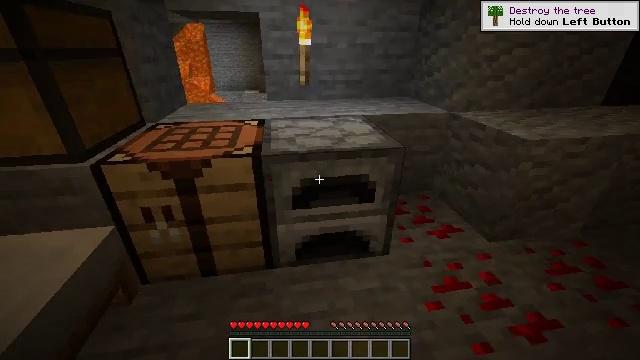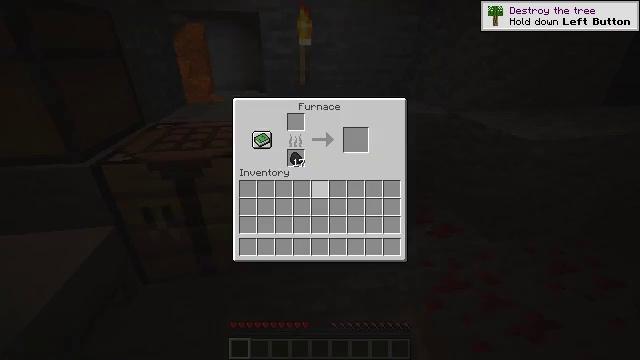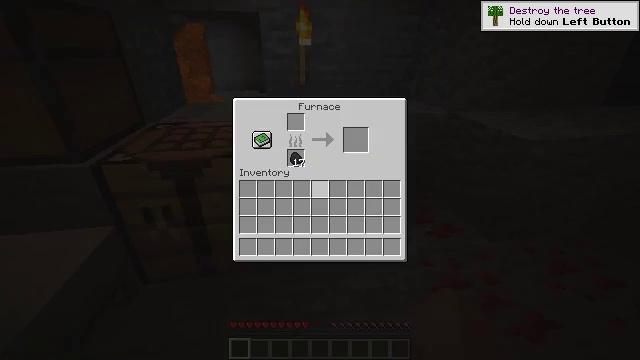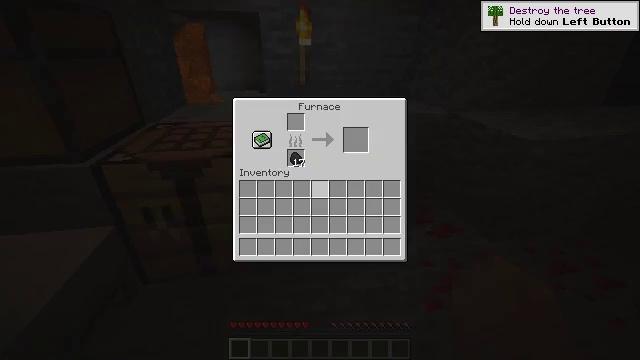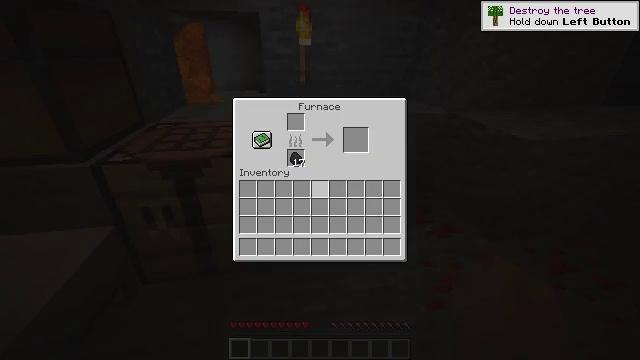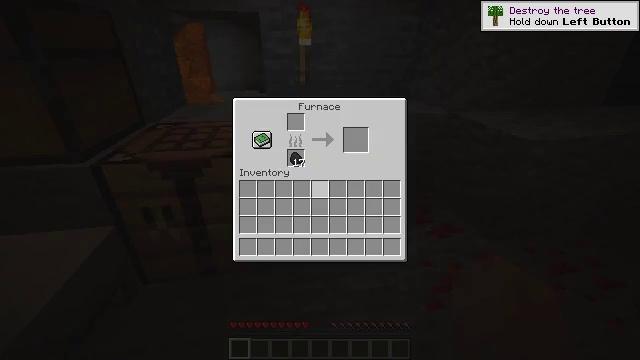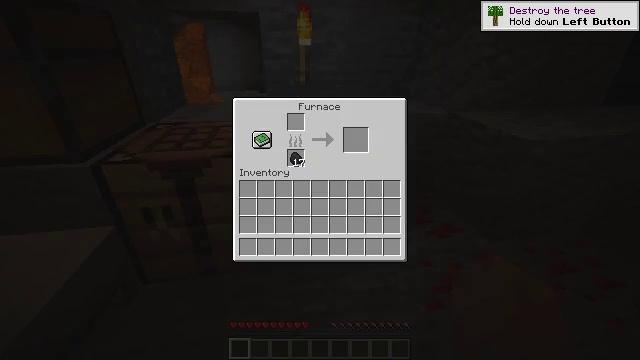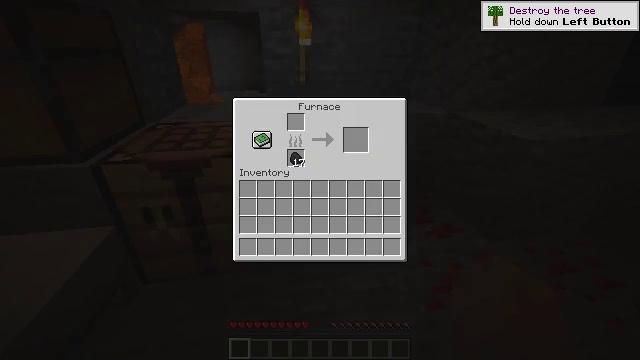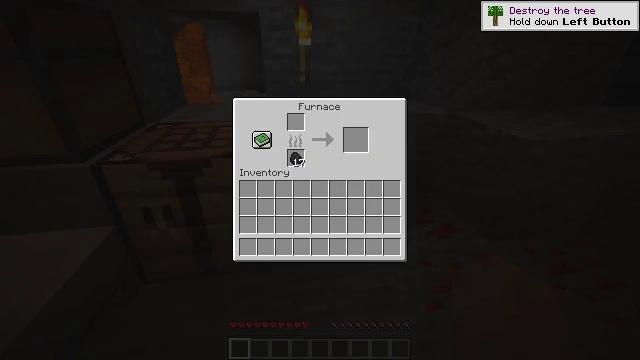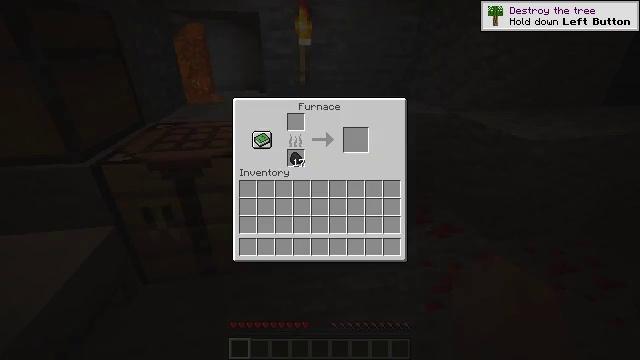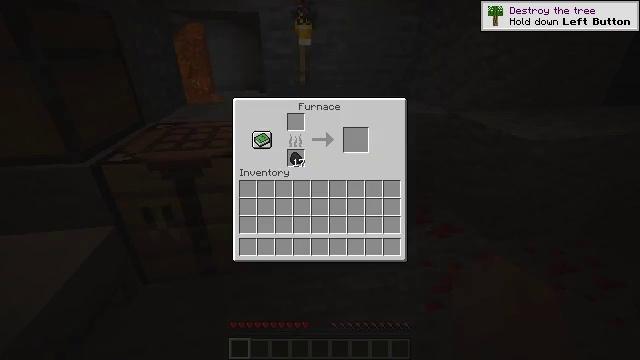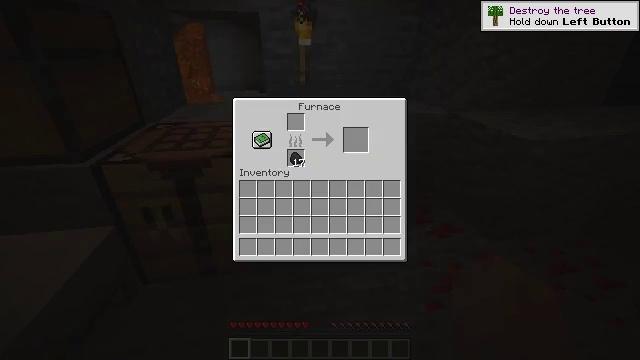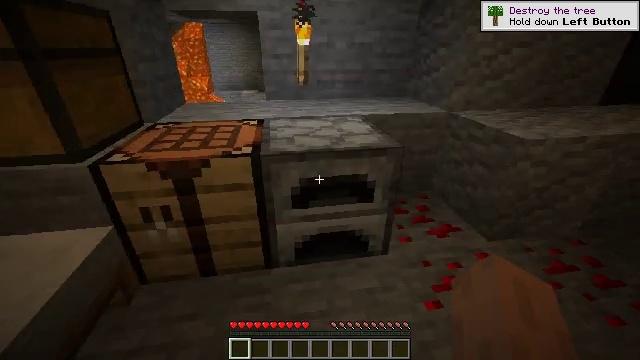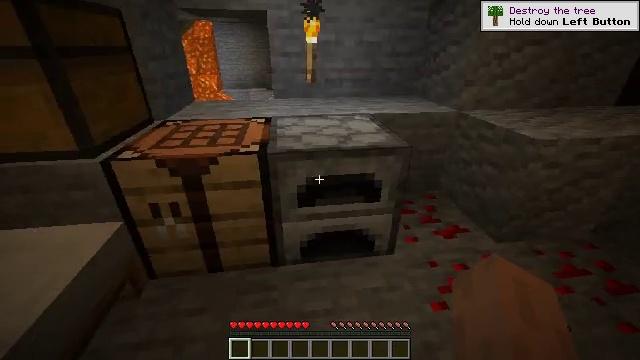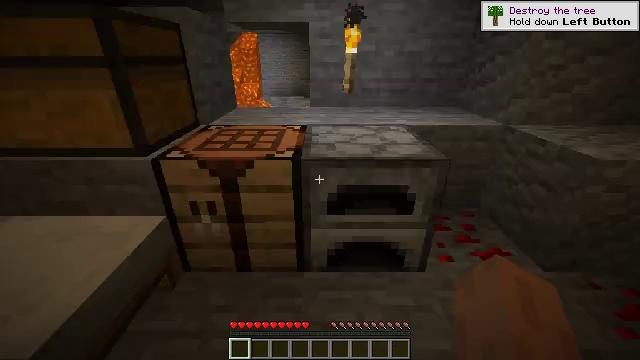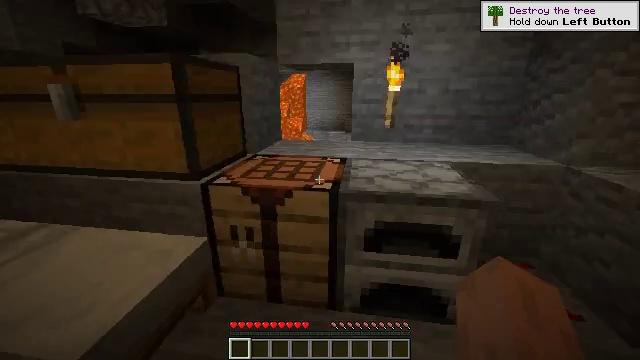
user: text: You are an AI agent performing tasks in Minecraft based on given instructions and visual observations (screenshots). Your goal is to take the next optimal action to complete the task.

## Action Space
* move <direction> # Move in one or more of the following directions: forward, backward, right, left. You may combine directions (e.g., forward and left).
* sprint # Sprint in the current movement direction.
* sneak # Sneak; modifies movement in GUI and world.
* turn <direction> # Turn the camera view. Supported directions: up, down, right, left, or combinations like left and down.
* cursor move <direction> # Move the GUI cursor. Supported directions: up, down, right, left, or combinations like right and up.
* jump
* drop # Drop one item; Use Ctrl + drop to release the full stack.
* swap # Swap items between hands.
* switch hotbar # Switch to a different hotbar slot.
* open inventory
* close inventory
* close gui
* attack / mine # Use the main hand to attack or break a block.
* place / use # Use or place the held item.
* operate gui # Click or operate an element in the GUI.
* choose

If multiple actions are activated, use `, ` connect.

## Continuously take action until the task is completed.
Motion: motion action
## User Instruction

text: Open a crafting table and make iron leggings.
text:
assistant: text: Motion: no_op
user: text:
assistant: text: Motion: no_op
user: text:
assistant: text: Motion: no_op
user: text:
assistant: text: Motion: no_op
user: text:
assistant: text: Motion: no_op
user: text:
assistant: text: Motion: no_op
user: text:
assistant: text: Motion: no_op
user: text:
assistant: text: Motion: turn left and up
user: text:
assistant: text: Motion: no_op
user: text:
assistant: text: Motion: no_op
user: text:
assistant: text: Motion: turn right
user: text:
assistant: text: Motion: close inventory
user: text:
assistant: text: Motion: turn left, close inventory
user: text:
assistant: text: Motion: turn left and up, close inventory
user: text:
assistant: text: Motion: turn left and up
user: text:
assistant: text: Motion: turn left and up
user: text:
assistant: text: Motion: turn left and up
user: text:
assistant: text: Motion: turn left and up
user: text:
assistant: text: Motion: turn left and up
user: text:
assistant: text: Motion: turn left and up
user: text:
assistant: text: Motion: no_op
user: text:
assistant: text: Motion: no_op
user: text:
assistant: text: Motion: move forward, turn left
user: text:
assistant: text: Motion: move forward, turn left and down
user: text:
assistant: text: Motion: turn down
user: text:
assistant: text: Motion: turn right and down
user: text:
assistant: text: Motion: turn down
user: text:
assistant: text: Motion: no_op
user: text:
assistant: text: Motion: no_op
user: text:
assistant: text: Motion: use / place